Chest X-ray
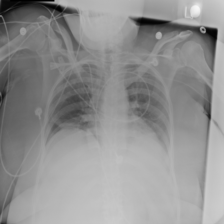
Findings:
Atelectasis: positive
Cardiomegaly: negative
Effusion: negative
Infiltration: negative
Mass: negative
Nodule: negative
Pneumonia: negative
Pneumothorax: negative
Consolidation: negative
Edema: negative
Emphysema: negative
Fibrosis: negative
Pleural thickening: negative
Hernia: negative